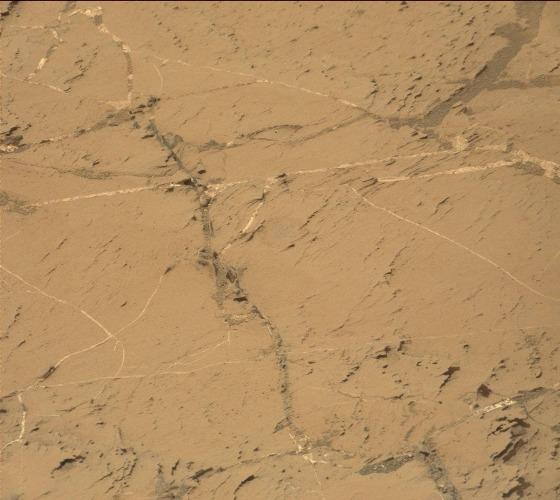
Terrain classes present: Bedrock, Gravel / Sand / Soil, Shadow